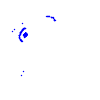
Particle: electron